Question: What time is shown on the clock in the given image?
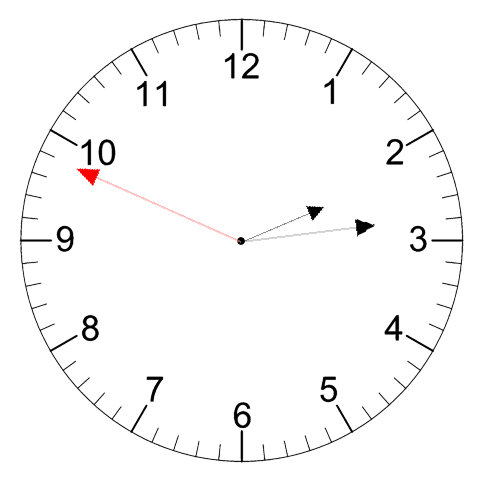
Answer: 02:13:49